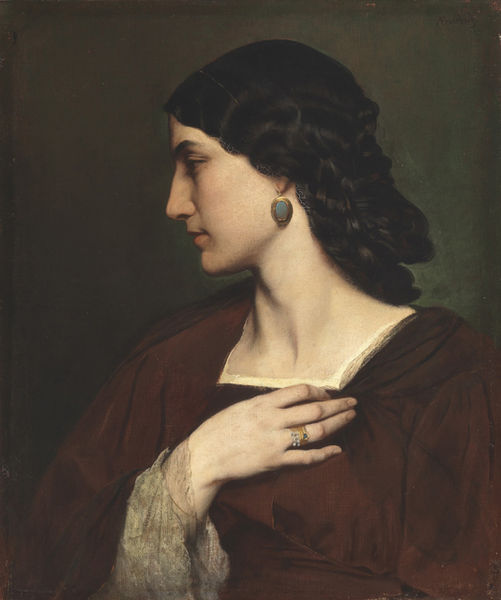
Titel: Bildnis der Nanna Risi
Künstler: Anselm Feuerbach
Standort: Karlsruhe
Institution: Staatliche Kunsthalle Karlsruhe
Schlagwörter: blau, dunkel, gemälde, hand, haut, schatten, weiß, grün, ausschnitt, braun, brust, bunt, dunkelbraun, elegant, finger, frau, frisur, geste, grau, haar, hell, hintergrund, kleid, licht, mund, nase, ohr, ohrring, profil, schmuck, schwarz, türkis, vordergrund, blick, dame, rot, tuch, weg, malerei, symbolismus, alt, jung, augen, band, blass, bluse, falten, gesicht, inkarnat, kragen, mensch, samt, spitze, stein, steine, ärmel, bild, bildnis, hals, portrait, porträt, schlank, auge, gewand, gold, haare, mantel, realismus, reich, stoff, adel, klassizismus, ohrringe, saum, spitzen, person, augenbrauen, brustbild, brünett, dekoltee, edelsteine, england, kinn, kontrast, lippen, locken, ohren, perlen, schwarzer hintergrund, schön, seide, traurig, tugend, vornehm, zart, hellblau, lächeln, taille, dutt, seitlich, wangen, wellen, düster, tüll, zöpfe, farben, farbe, barun, haarband, romantik, bordüre, weiblich, zopf, muskeln, realistisch, ernst, brauen, büste, glanz, dunkelrot, seitenansicht, muse, robe, konzentriert, junge frau, edel, junge, rüschen, stofflichkeit, wange, augenbraue, ring, abbild, umriss, kelid, zierlich, abgewandt, flechten, schwarze haare, schwarze, eckig, fingerring, ringe, schönheit, jugenstil, frisus, lockig, portait, seite, hässlich, manschette, neu, rau, abwesend, halbprofil, kehle, männlich, portät, halbporträt, geflochten, feuerbach, ohring, andacht, schwart, edelstein, historismus, herz, adlige, bordeauxrot, weinrot, porträr, frauenporträt, ohrschmuck, geliebte, opal, rennaissance, deutschrömer, franz von stuck, lol, bordeaux, anmut, anmutig, grazil, dunkelhaarig, arts and crafts, verflochten, schackgalerie, haust, türkies, smaragd, schack, turkis, schwarzhaarig, monochromer hintergrund, schnuck, braunhaarig, braund, schwazr, gelockt, hare, grau7, prträt, fingerringe, nobel, grazie, dunckel, schwarzes haar, berühmt, frosur, anselm, frauf, toll, unbeteiligt, schöne, spiezte, anselm feuerbach, inkarnet, frauenprofil, porrät, unschön, nana, oll, großbritanien, profiel, 19. jahrhundert, 1900, 19, hat, ohhringe, dudd, 1870, falgten, spitze+, baurdeau, geflochtene haare, personenbildnis, kenfrau, koken, spitze alabster, alsabaster, nraunhaarig, brusttkorb, ohrring opal, ehaare, jonhston, prärafeeliten, topas, läubige, frauschöne, braunes gewand, emerald, kaufmansfrau, dunkephhring